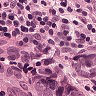
Metastatic tissue present: yes